Interaction volume radius: 5 \u00c5
Interaction volume height: 15 \u00c5
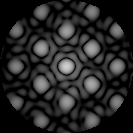
Disorder parameter: 0.1694